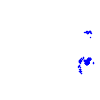
Particle: electron